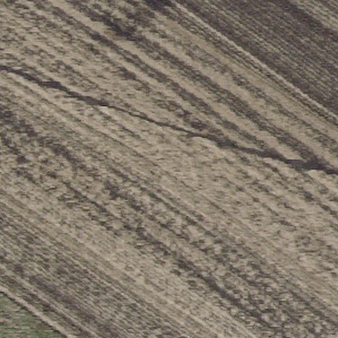
Label: other